Question: I have been trying to kill a process with C# in Visual Studio. I always get this error with error code :
> "No overload for method 'Kill' takes 1 arguments".
Here is how I tried to kill Notepad:
'''
System.Diagnostics.Process.Kill("notepad.exe");
'''
I have also tried 'Process.Kill();' alone but it displays this error with a code:

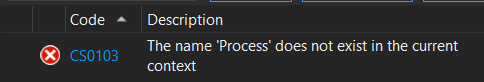
Answer: <URL> has two overloads; one that takes no arguments, and one that takes a 'boolean'. You cannot pass a 'string' to it because there is no implicit conversion from 'string' to 'boolean'.
Additionally, 'Process.Kill' isn't static, so you can't call 'Process.Kill()' directly, you have to call 'Kill()' on an instance of <URL>.
If you want to kill another process, you'll first have to get an instance of that process, then call 'Kill()' on that instance.
Perhaps the easiest way to get the instance of the target process is by using <URL>.
From there, you can call 'Kill()' on any item in the array to stop the corresponding process. Here's an example that kills the first matching process if any are found.
'''
using System.Diagnostics;
using System.Linq;
if (Process.GetProcessesByName("notepad").FirstOrDefault() is Process p)
{
p.Kill();
}
'''
Note that this example uses <URL>.